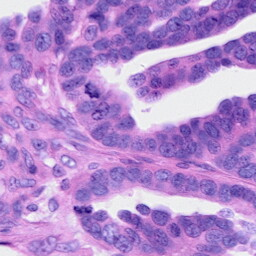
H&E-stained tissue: Ovarian